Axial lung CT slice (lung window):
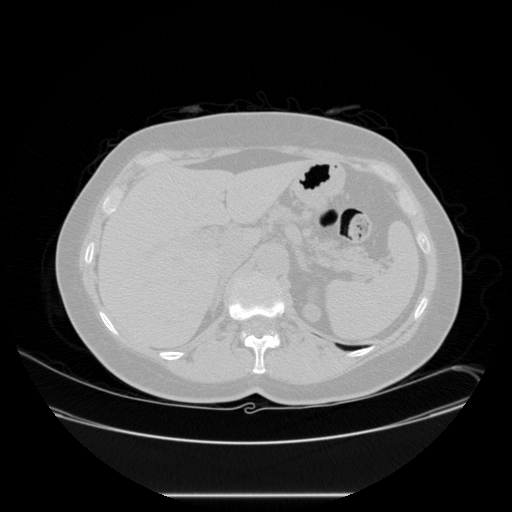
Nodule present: no